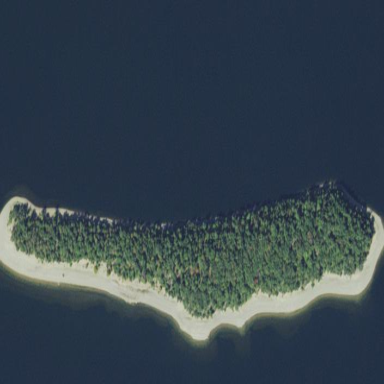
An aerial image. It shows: Islet.